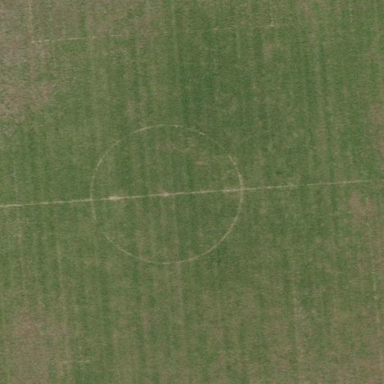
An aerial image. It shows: Soccer pitch for outdoor sports and leisure activities.